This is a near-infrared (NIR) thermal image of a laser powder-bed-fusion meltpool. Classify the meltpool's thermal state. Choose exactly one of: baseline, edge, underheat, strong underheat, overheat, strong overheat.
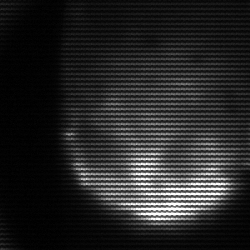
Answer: edge